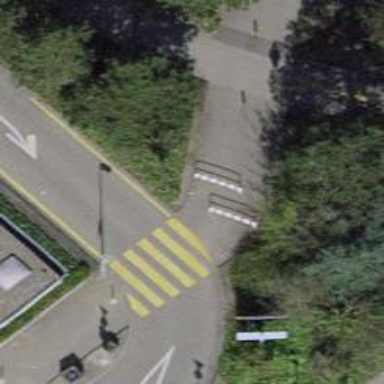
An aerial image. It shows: Cycle barrier.